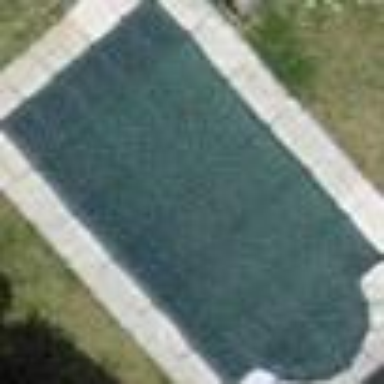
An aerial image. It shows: Swimming pool located in leisure land.